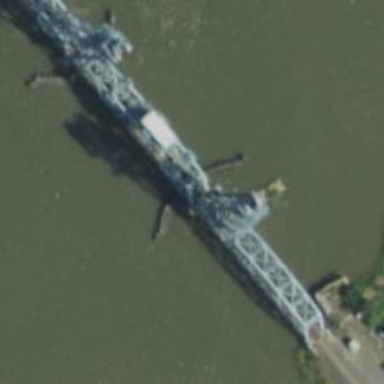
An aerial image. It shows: Lift bridge over railway track.